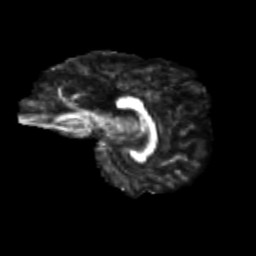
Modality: FA
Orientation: sagittal
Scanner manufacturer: siemens
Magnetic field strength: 3 T
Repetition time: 9.2 s
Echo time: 0.084 s